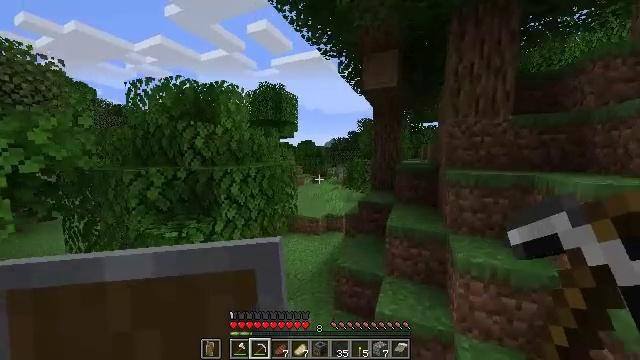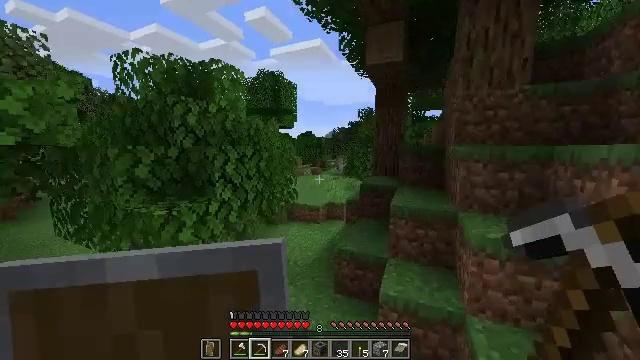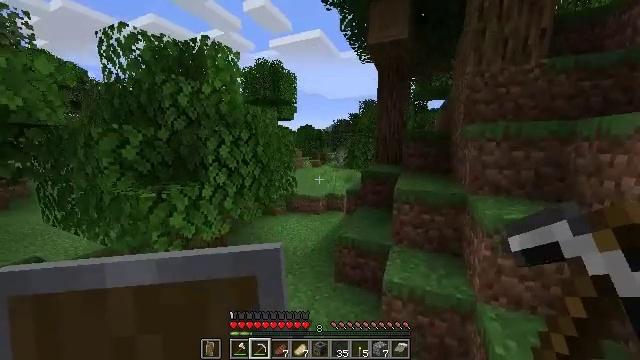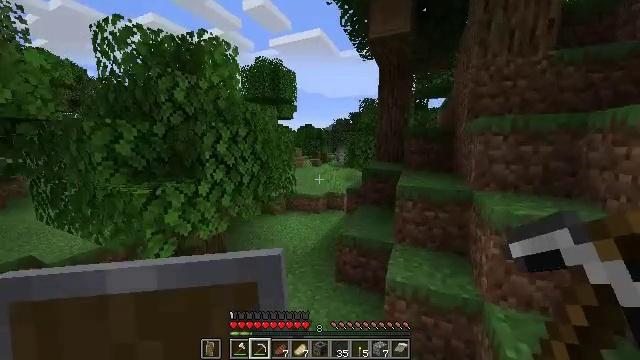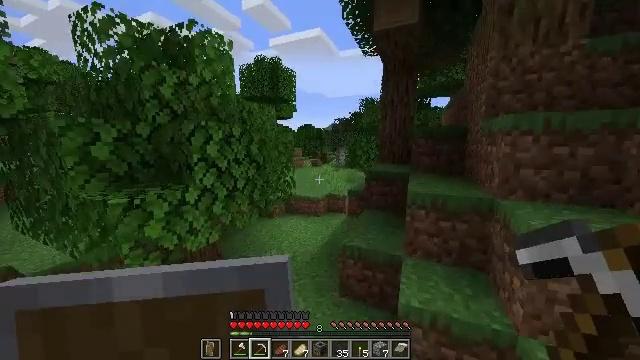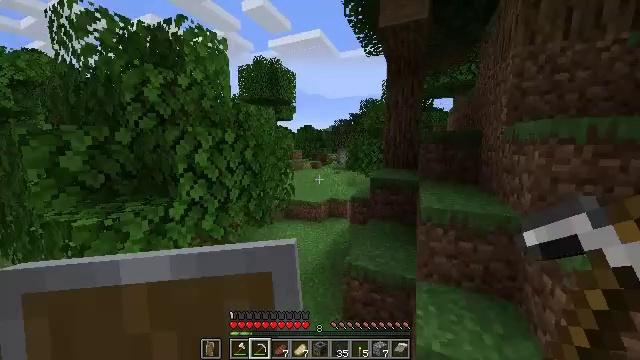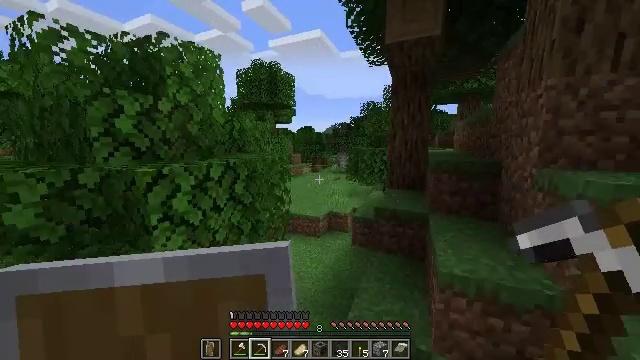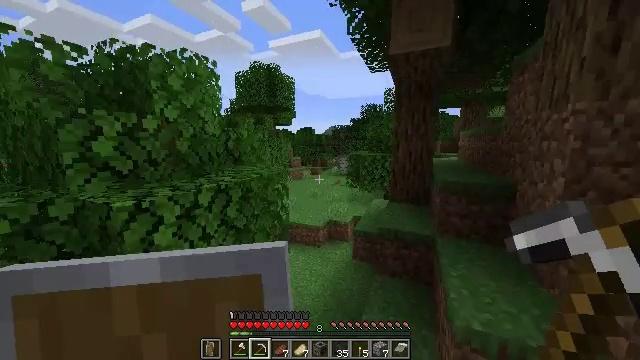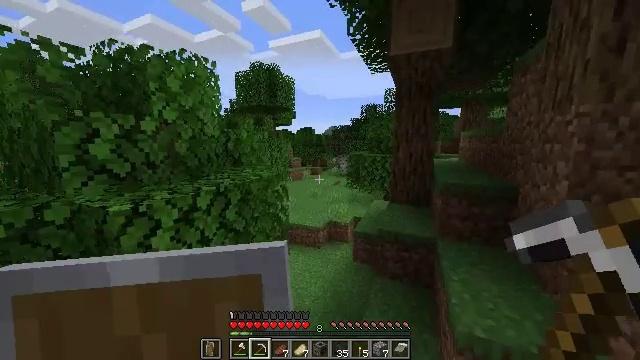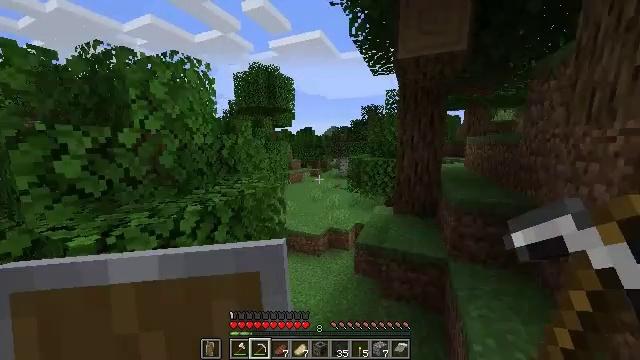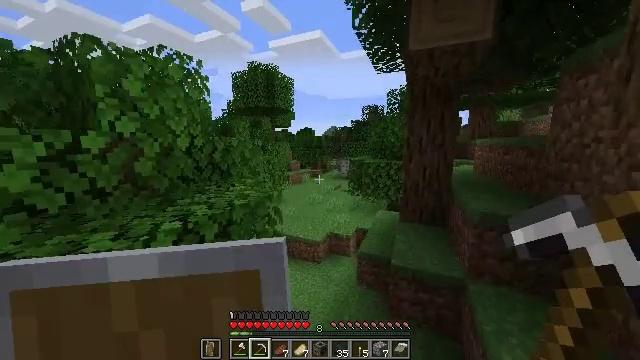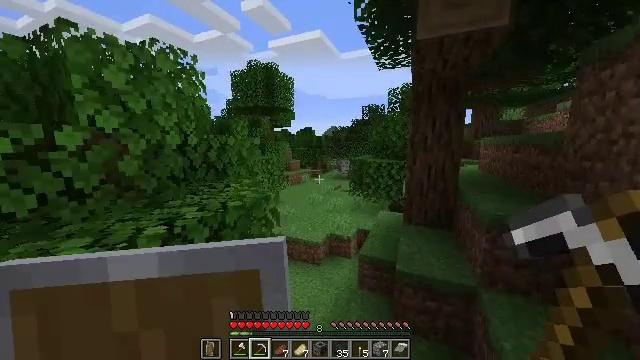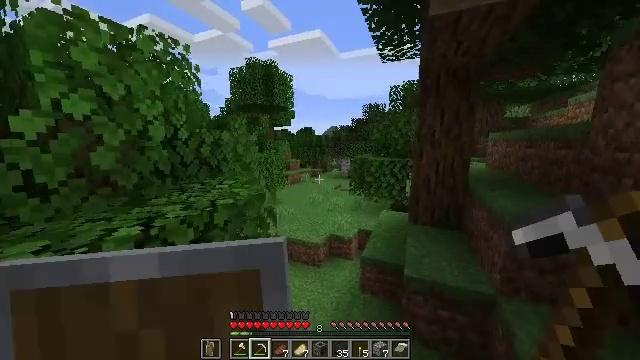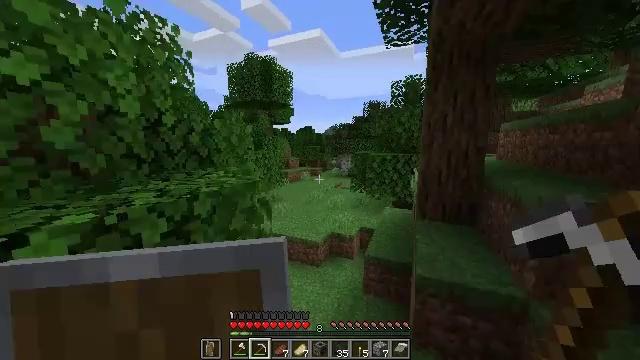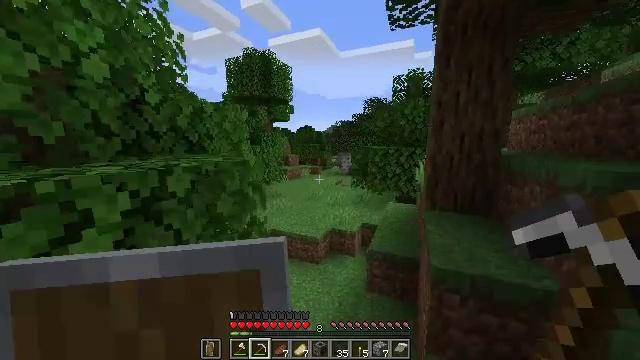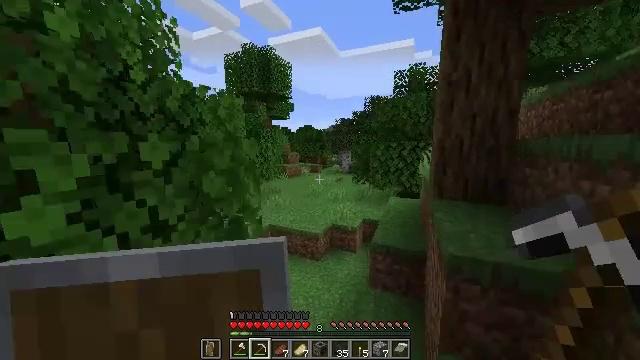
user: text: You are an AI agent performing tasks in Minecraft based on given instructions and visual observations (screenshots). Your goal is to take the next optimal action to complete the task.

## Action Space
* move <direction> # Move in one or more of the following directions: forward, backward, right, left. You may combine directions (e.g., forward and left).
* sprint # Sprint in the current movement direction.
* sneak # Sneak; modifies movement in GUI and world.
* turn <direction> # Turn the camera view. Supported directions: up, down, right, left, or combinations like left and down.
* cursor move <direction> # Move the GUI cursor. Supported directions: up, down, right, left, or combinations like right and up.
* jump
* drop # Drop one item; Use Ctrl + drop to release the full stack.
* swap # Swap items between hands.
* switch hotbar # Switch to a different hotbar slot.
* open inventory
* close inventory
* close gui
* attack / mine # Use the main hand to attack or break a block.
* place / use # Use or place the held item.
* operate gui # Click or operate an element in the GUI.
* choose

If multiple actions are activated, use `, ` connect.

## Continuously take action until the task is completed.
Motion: motion action
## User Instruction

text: Gather oak leaves by attacking.
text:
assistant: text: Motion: move forward, turn down
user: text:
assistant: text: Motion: move forward, turn down
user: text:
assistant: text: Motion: move forward
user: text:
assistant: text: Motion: move forward
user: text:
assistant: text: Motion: move forward, jump
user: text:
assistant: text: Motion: move forward, jump
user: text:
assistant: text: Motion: move forward, jump
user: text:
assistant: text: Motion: move forward, jump
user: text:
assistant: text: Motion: move forward, jump
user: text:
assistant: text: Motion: move forward, jump
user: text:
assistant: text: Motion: move forward, jump
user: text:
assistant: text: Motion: move forward, jump
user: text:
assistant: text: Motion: move forward, jump
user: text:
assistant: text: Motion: move forward, jump
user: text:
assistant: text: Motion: move forward, jump
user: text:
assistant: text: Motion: move forward, jump
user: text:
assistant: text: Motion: move forward, jump
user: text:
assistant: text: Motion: move forward, jump
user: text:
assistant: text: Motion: move forward, jump
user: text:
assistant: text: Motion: move forward
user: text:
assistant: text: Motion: move forward
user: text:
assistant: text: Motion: move forward
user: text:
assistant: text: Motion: move forward
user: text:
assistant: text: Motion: move forward
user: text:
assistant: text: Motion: move forward
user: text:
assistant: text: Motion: move forward
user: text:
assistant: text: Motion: move forward
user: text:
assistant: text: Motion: move forward, jump
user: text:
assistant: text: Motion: move forward, jump
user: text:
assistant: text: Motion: move forward, jump